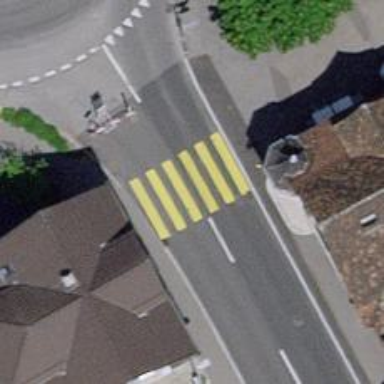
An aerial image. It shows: Uncontrolled zebra crossing on the road.